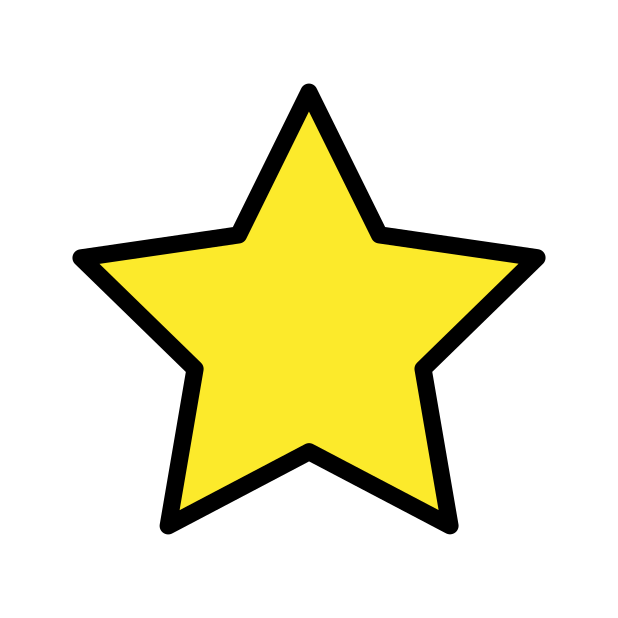
Emoji: ⭐
Name: white medium star
Unicode: 0x2b50